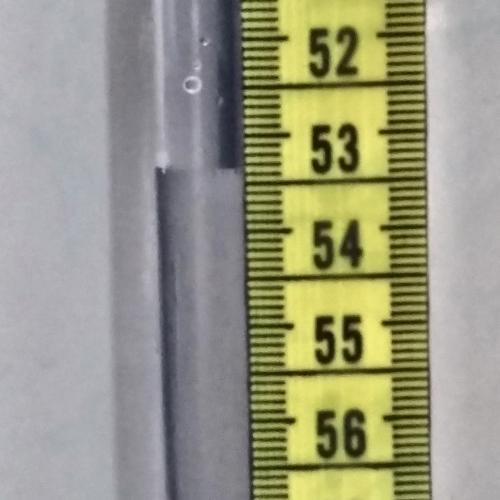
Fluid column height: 53.3 cm